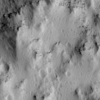
Label: not_dusty